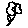
Label: flower